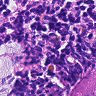
Metastatic tissue present: no